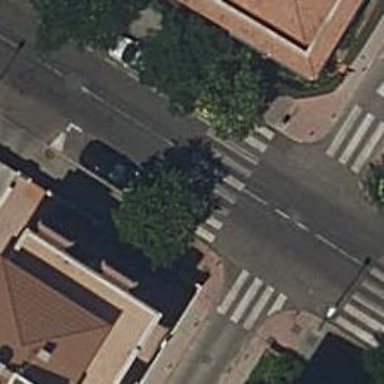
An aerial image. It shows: Marked road crossing.